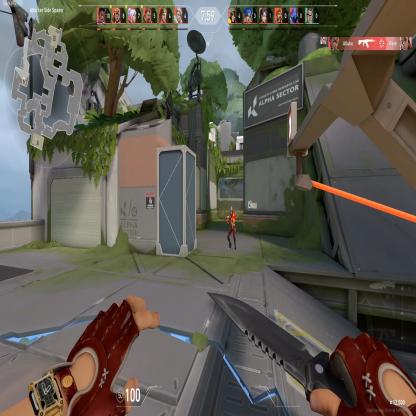
Label: enemy